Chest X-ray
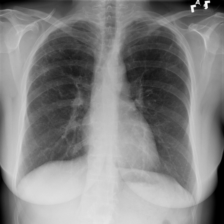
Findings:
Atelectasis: negative
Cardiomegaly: negative
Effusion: negative
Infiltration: negative
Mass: negative
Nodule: negative
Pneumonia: negative
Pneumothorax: negative
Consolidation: negative
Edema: negative
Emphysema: negative
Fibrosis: negative
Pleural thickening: negative
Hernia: negative